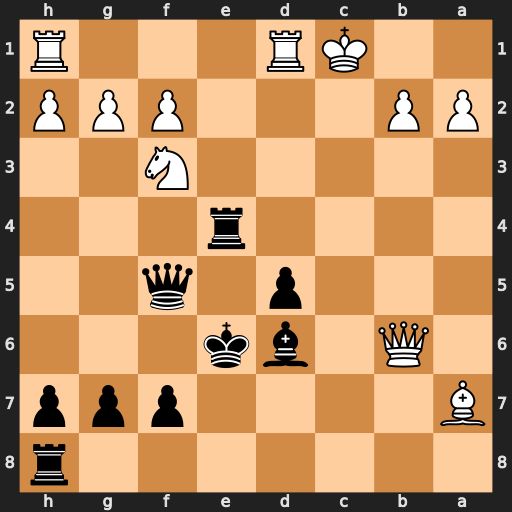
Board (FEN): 7r/B4ppp/1Q1bk3/3p1q2/4r3/5N2/PP3PPP/2KR3R
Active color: b
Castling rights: -
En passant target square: -
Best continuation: Rc4+ Kd2 Qc2+ Ke1 Re4+